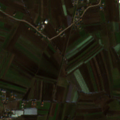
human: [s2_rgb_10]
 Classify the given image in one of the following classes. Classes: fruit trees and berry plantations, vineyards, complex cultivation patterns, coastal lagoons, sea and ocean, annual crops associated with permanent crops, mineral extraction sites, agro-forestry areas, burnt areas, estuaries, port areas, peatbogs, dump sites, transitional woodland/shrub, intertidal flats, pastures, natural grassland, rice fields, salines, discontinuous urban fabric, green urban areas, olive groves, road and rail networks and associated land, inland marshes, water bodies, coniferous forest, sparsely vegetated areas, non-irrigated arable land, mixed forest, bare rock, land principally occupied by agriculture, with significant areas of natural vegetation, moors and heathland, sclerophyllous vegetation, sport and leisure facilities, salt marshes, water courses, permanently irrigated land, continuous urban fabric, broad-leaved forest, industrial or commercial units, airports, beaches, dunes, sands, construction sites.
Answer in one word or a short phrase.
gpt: discontinuous urban fabric, non-irrigated arable land